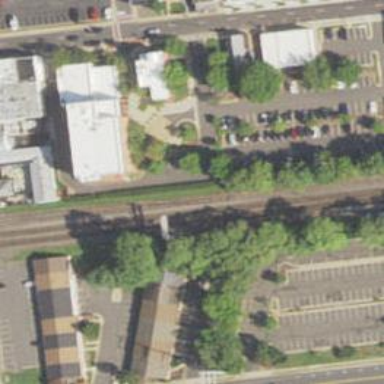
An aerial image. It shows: Railway siding with rails.